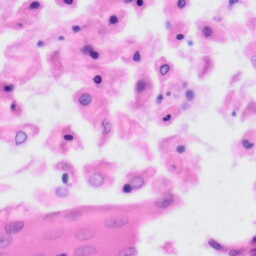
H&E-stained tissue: Tonsil